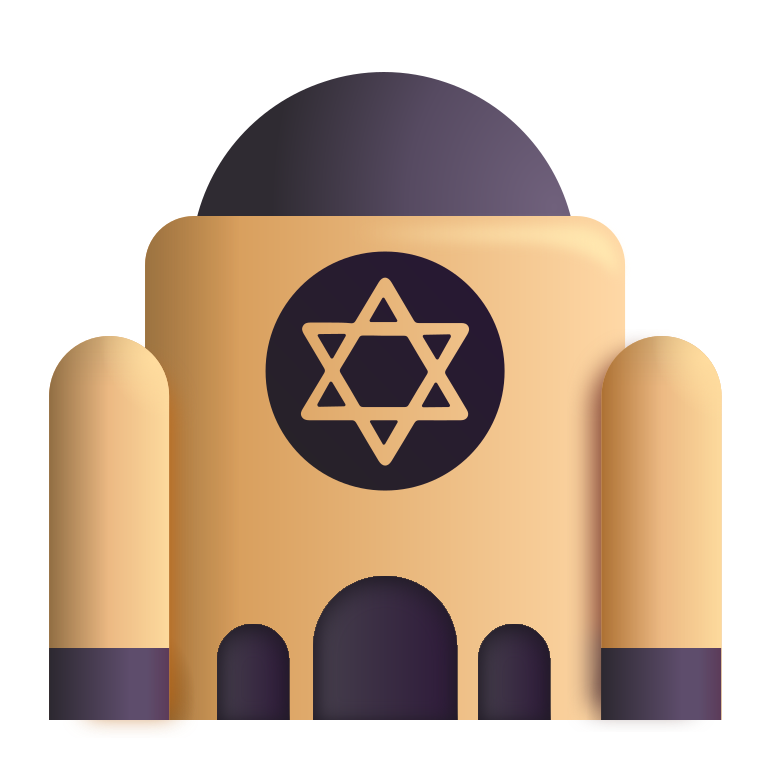
synagogue color